Current action and preconditions to check: path_clear

Your task: For each precondition in the list above, predict whether it will hold at this action.

Consider the current scene as observed from the mobile robot's camera, and analyze the predicted future states of all dynamic agents (e.g., people, animals, vehicles, or any moving entities) within the NEXT SECOND.

IMPORTANT: Only answer "very likely" if you are absolutely certain—based on strong, clear evidence—that a dynamic agent will violate the precondition in the predicted future state. Do NOT answer "very likely" for unlikely, ambiguous, or low-probability risks.

Ask yourself for each precondition: Is there a high probability, with clear and convincing evidence, that the predicted future states of any dynamic agent will interfere with the predicted future state of the currently executing action within the NEXT SECOND, causing that precondition to fail?

Assess the risk level based on these predictions. Use "likely" or "very likely" if motions create a clear risk of interference.

Use "neutral" or "improbable" if agents are nearby but their predicted paths are clearly diverging or non-conflicting.

Failure Risk Categories: "very improbable", "improbable", "neutral", "likely", "very likely"

Answer Format: Output ONLY the probability_of_failure value from these categories: "very improbable", "improbable", "neutral", "likely", "very likely"

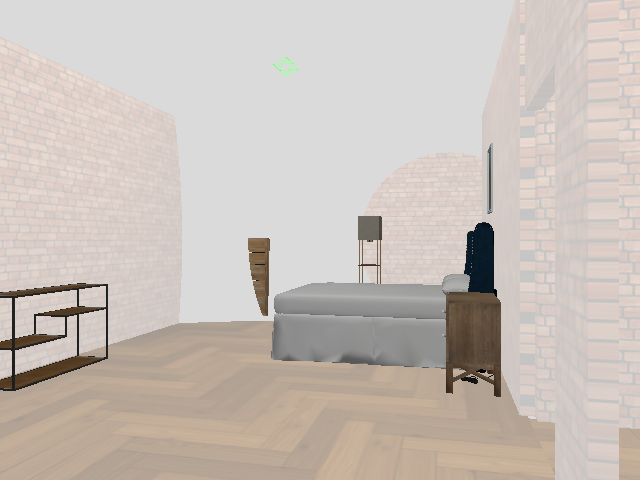

Answer: very improbable